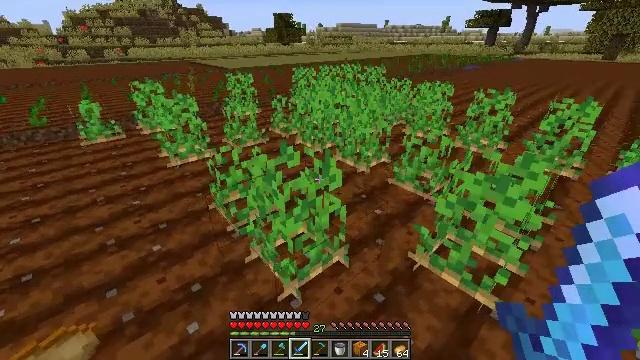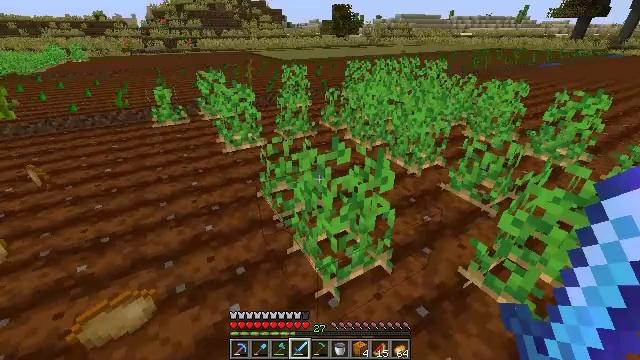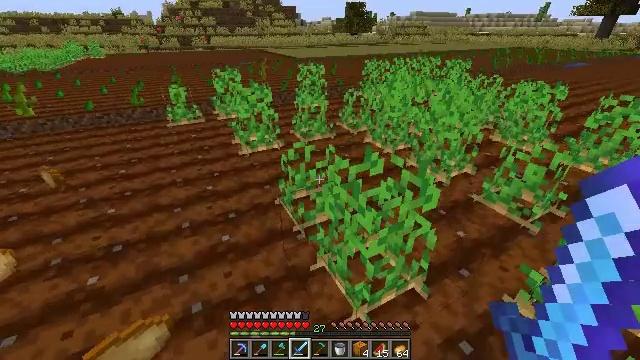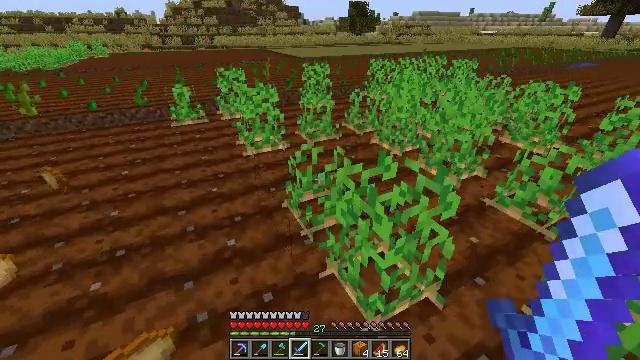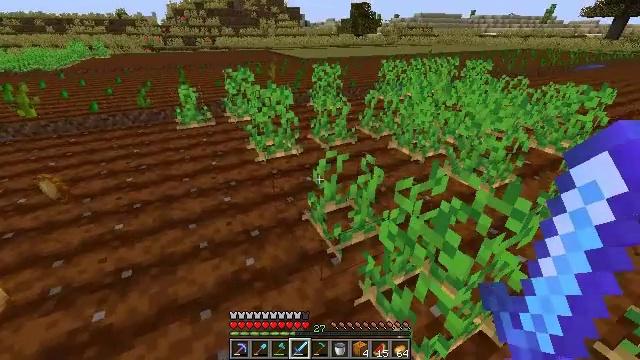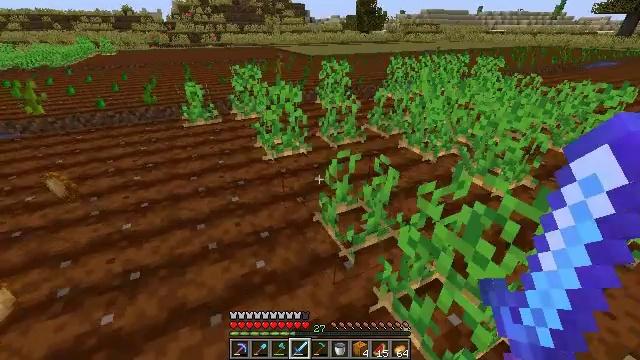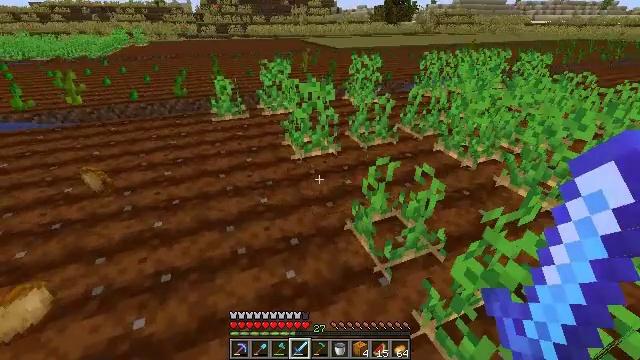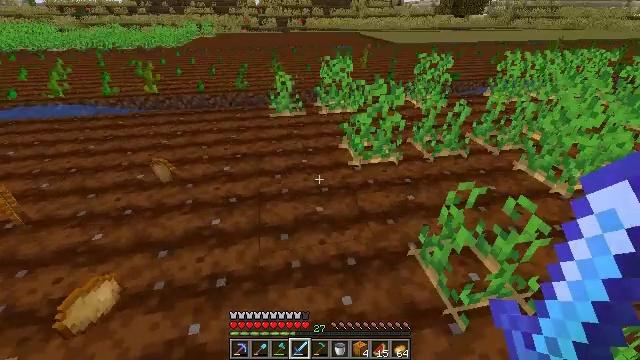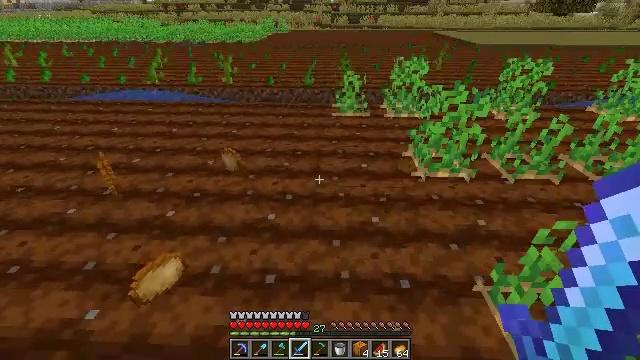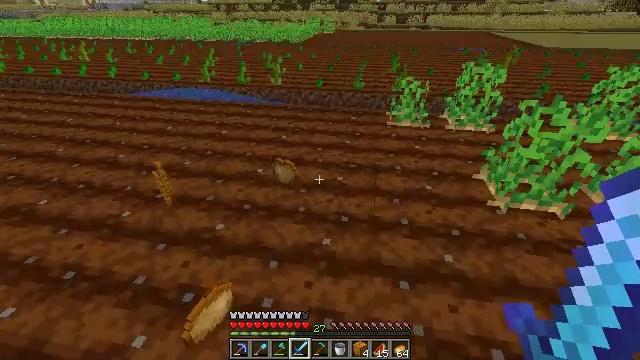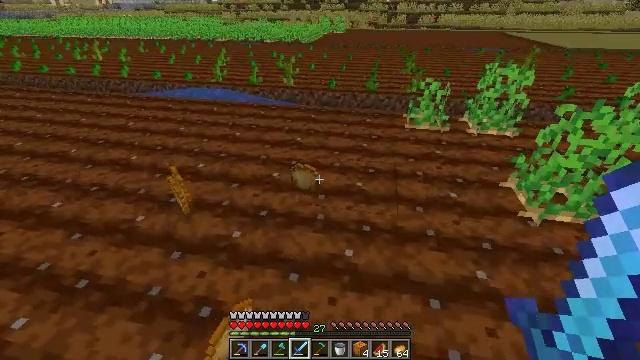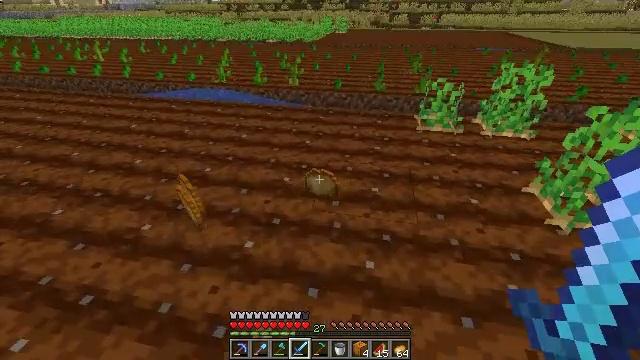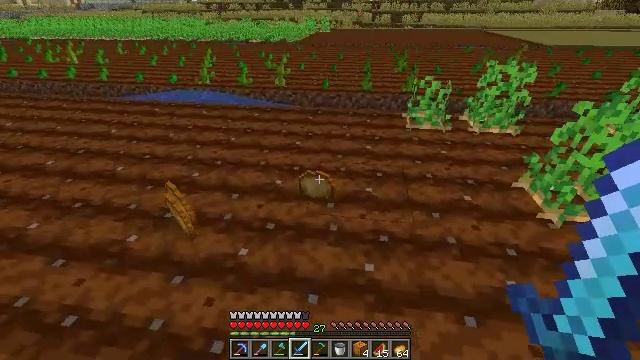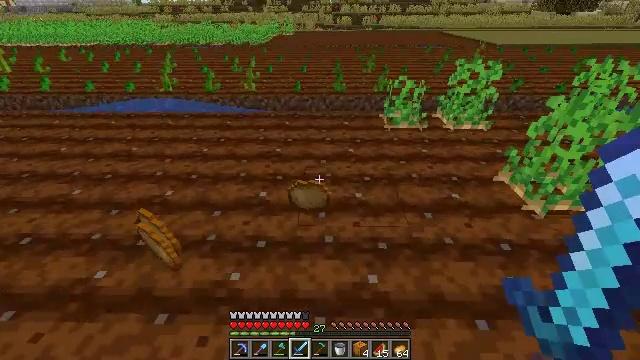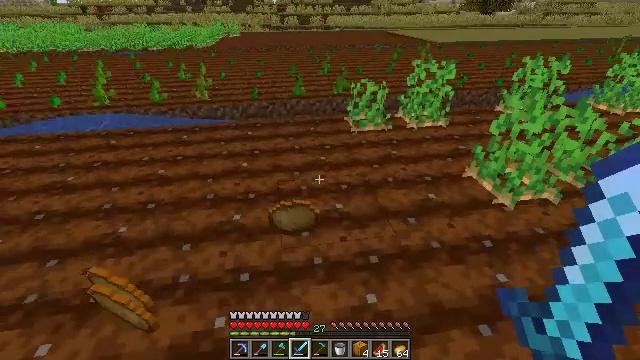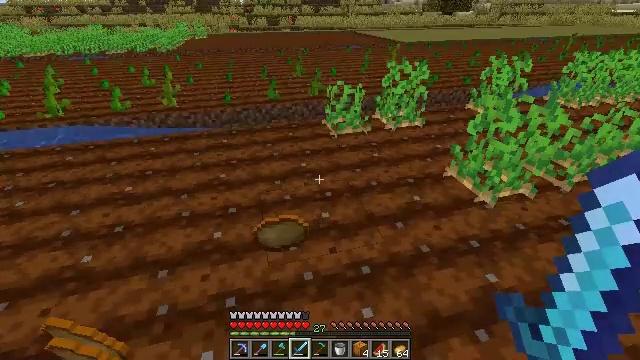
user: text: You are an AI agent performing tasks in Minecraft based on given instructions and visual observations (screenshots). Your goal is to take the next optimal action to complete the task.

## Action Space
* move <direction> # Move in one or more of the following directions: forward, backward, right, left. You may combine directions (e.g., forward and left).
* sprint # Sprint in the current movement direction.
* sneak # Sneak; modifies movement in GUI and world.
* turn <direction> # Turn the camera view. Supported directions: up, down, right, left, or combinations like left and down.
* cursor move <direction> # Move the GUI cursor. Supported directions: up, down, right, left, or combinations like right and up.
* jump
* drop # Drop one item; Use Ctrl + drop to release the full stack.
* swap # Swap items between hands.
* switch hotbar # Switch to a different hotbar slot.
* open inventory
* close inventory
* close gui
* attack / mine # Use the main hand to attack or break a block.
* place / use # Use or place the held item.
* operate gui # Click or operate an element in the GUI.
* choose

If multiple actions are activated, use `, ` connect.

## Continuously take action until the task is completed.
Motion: motion action
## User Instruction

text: Mine potatoes from the farmland.
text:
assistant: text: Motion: move forward and move left, turn left and down
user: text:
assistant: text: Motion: move forward and move left, turn left
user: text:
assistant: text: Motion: move forward and move left
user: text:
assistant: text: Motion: move forward and move left
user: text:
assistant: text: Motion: move forward and move left
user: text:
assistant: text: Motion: move forward and move left, turn left and down
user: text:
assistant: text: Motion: move forward and move left, turn left and down
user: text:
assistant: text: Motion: move forward and move left, turn left
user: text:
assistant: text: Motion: move forward and move left, turn left
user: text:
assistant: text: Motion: move forward and move left, turn left
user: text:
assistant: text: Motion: move forward and move left
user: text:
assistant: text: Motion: move forward and move left, turn right
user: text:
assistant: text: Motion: move forward and move left, turn right
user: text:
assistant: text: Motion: move forward, turn right
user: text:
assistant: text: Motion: move forward, turn right
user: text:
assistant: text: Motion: move forward
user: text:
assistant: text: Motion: move forward
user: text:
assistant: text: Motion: move forward
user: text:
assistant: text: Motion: move forward
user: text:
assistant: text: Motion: move forward and move left
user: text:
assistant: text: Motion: move forward and move left
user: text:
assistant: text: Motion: move forward and move left, turn right
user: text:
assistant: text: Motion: move forward and move left, turn right
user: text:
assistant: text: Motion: move forward and move left, turn right
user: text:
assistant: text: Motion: move forward and move left, turn right
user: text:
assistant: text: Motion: move forward and move left, turn right
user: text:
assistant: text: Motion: move forward and move left, turn right
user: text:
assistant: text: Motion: move forward and move left, turn right
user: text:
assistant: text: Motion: move forward and move left
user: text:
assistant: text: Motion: move left, turn right